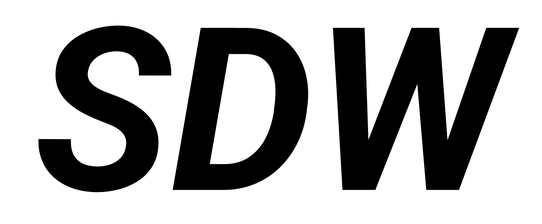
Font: Roboto-Italic_Bold_Italic